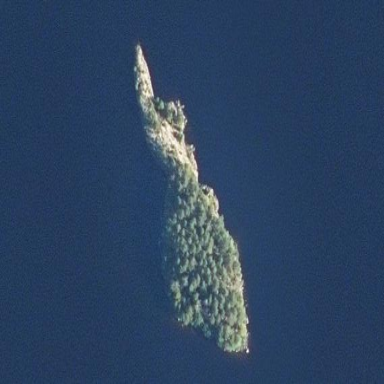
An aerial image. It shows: Islet.